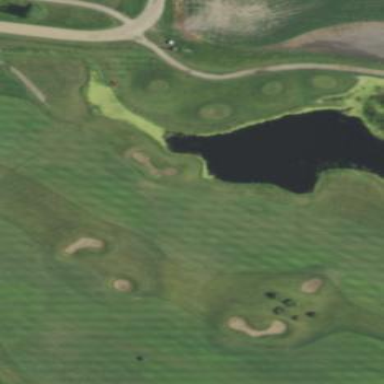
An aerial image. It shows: Golf fairway in the image.